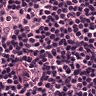
Metastatic tissue present: no